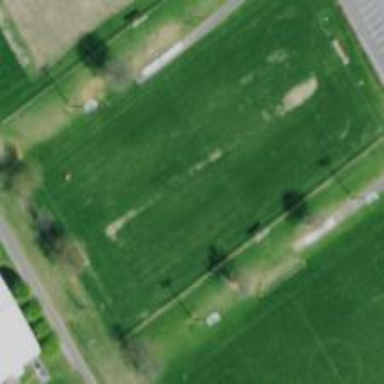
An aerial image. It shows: Soccer pitch for leisureland activities.